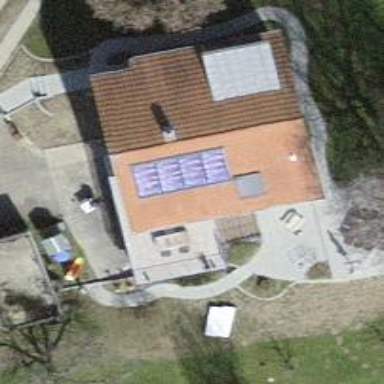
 consisting of solar photovoltaic panels."